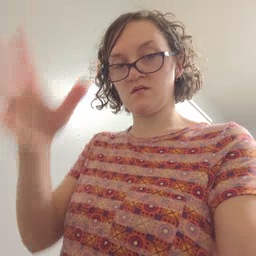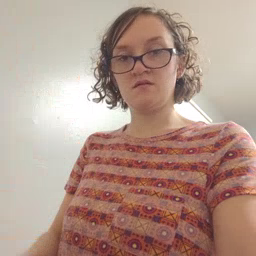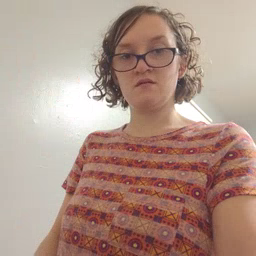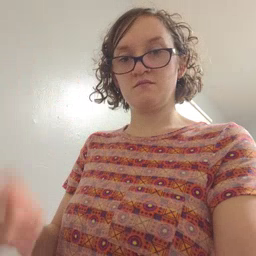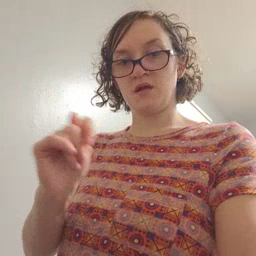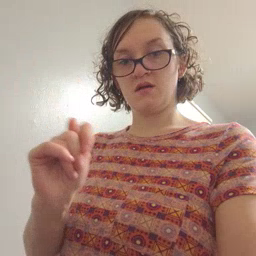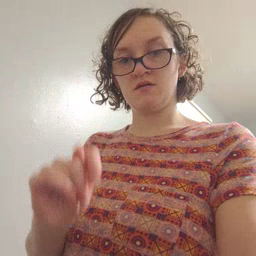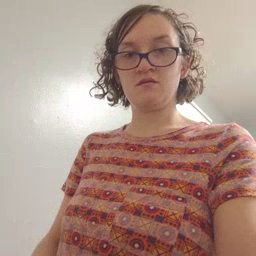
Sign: potty